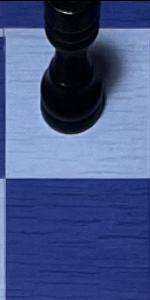
Label: Empty